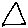
Label: triangle